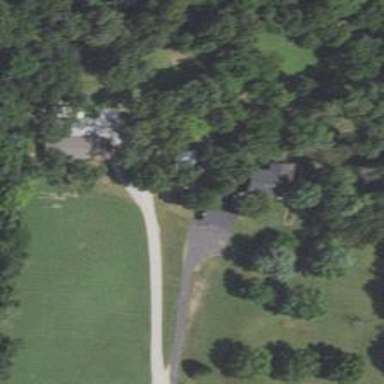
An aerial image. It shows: Driveway.